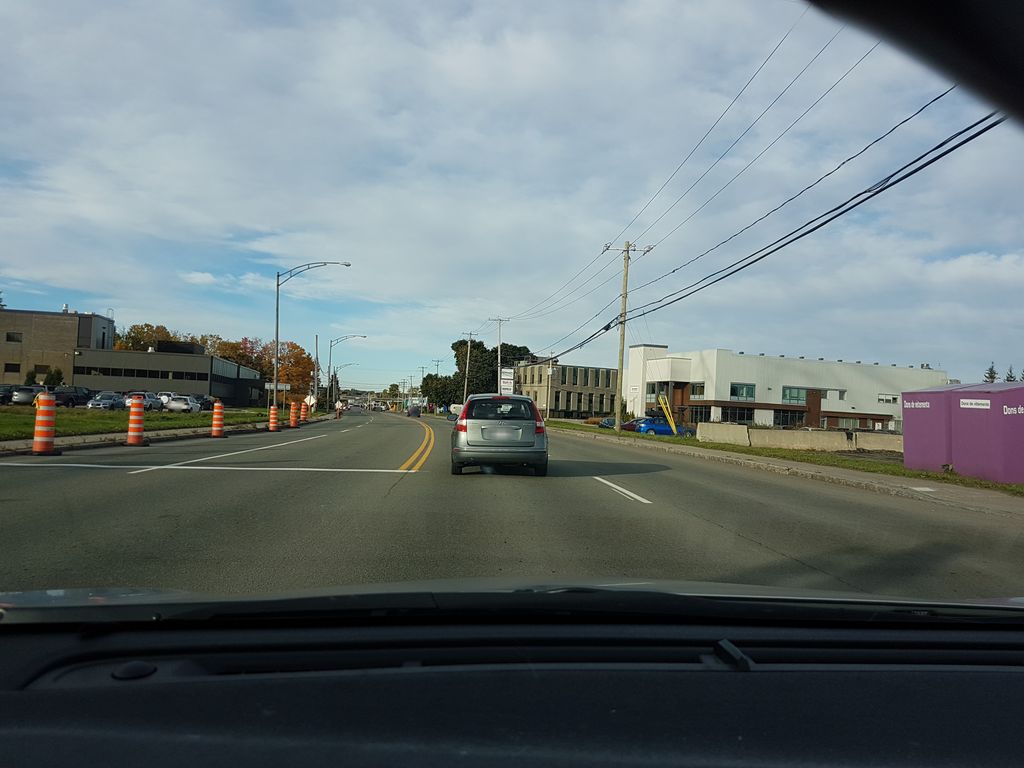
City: quebec_city